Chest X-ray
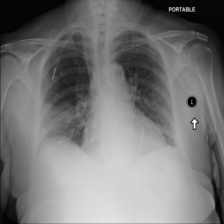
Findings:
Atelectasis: negative
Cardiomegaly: negative
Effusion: negative
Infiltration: negative
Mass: negative
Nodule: negative
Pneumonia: negative
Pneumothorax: negative
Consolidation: negative
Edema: negative
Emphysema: negative
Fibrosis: negative
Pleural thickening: negative
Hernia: negative